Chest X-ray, PA view. Patient: 59 years old, sex M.
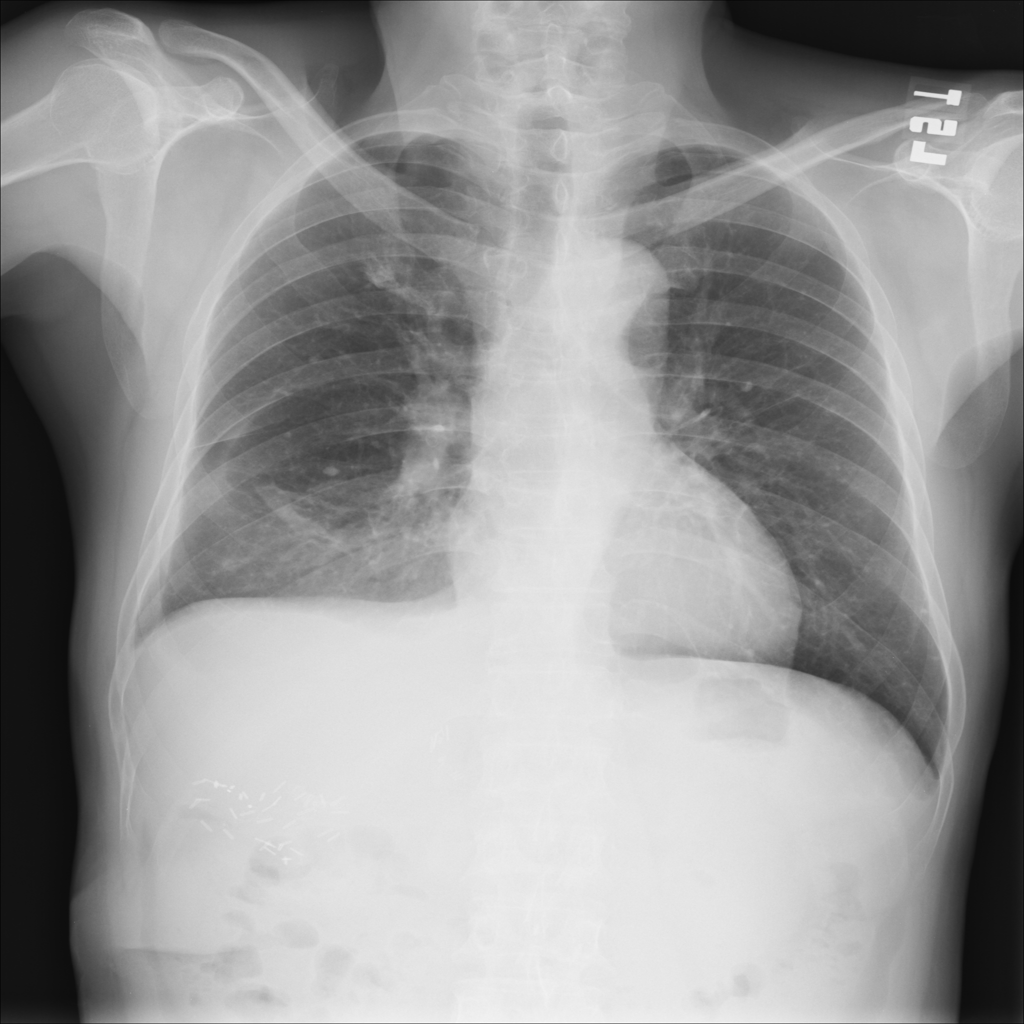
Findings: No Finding